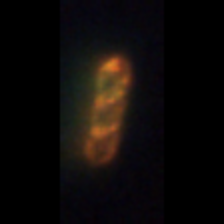
Taxon: Lauderia_Hemiaulus
Group: Diatoms